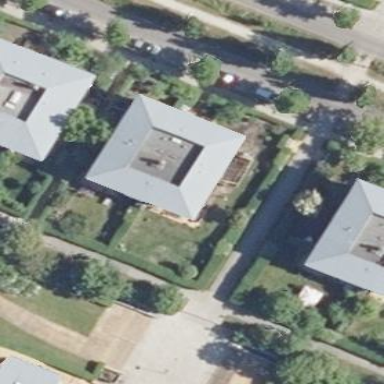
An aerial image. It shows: Unique quadruple saltbox-shaped roof outlines building with multiple apartments.